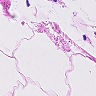
Metastatic tissue present: no